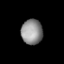
Tissue: lung
Cell type: Epithelial cells
Senescence score: 0.2293
Nuclear area (px): 521
Mean DAPI intensity: 142.71